Question: I have a listview consisting of text and button in each row. I have to implement the click listener for every button residing in the row but i am not able to do so. i have also checked different from SO, but could not get desired result. For that i have implemented custom adapter as:
'''
public class CategoryAdapter extends BaseAdapter {
Context mContext;
LayoutInflater mInflater;
String[] strings = { "jjacj", "kpomkn", "jjbjbj nk", "njbhvh",
"mknkn", "mnknlhn", "lknkn", "mknkn"};
Holder holder = null;
public CategoryAdapter(Context context) {
this.mContext = context;
}
@Override
public int getCount() {
return strings.length;
}
@Override
public Object getItem(int position) {
return position;
}
@Override
public long getItemId(int position) {
return 0;
}
@SuppressWarnings("static-access")
@Override
public View getView(int position, View convertView, ViewGroup parent) {
if (convertView == null) {
mInflater = (LayoutInflater) mContext
.getSystemService(mContext.LAYOUT_INFLATER_SERVICE);
holder = new Holder();
convertView = mInflater.inflate(R.layout.layout_child_category,
null);
holder.mTxtTitle = (TextView) convertView
.findViewById(R.id.txt_notification);
holder.mButtonTag = (Button) convertView
.findViewById(R.id.btnNotify);
holder.mLayoutMain = (RelativeLayout) convertView
.findViewById(R.id.layout_main);
// convertView.setOnClickListener(callback);
convertView.setTag(holder);
} else {
holder = (Holder) convertView.getTag();
}
holder.mTxtTitle.setText(strings[position]);
holder.mButtonTag.setOnClickListener(new OnClickListener() {
@Override
public void onClick(View v) {
btnSelection();
}
});
if (position == 0) {
holder.mLayoutMain.setBackgroundResource(R.drawable.bg_table_top);
} else if (position == getCount() - 1) {
holder.mLayoutMain
.setBackgroundResource(R.drawable.bg_table_bottom);
} else {
holder.mLayoutMain
.setBackgroundResource(R.drawable.bg_table_middle);
}
return convertView;
}
OnClickListener callback = new OnClickListener() {
@Override
public void onClick(View v) {
btnSelection();
}
};
private void btnSelection() {
if (holder.mButtonTag.getTag().equals("no")) {
holder.mButtonTag.setTag("yes");
holder.mButtonTag.setText("NEI");
holder.mButtonTag.setPadding(20, 0, 0, 0);
holder.mButtonTag.setBackgroundResource(R.drawable.ic_btn_nei);
holder.mButtonTag.setTextColor(Color.BLACK);
} else {
holder.mButtonTag.setTag("no");
holder.mButtonTag.setText("JA");
holder.mButtonTag.setPadding(0, 0, 20, 0);
holder.mButtonTag.setBackgroundResource(R.drawable.ic_btn_ja);
holder.mButtonTag.setTextColor(Color.WHITE);
}
}
static class Holder {
Button mButtonTag;
TextView mTxtTitle;
RelativeLayout mLayoutMain;
}
}
'''
List Child Layout:
'''
<?xml version="1.0" encoding="utf-8"?>
<RelativeLayout xmlns:android="http://schemas.android.com/apk/res/android"
android:id="@+id/layout_main"
android:layout_width="fill_parent"
android:layout_height="40dp"
android:background="@drawable/bg_table_middle" >
<TextView
android:id="@+id/txt_notification"
style="@style/textview_layout"
android:textColor="@android:color/black" />
<Button
android:id="@+id/btnNotify"
style="@style/button_layout" />
</RelativeLayout>
'''
Here is my view:

Can anybody please let me know where i am lacking or any changes should be done to get atleast a toast on each button residing in the list.
Any sort of help would be appreciated.
Thanks.
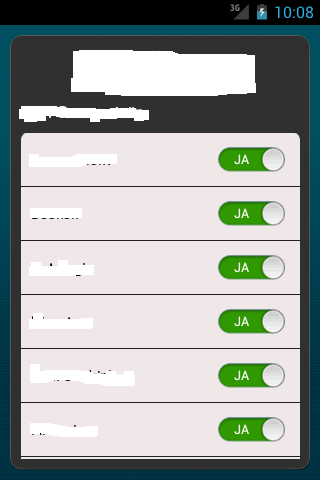
Answer: Pass the view as argument in your function like this
'''
private void btnSelection(View button) {
if (button.getTag().equals("no")) {
button.setTag("yes");
((Button)button).setText("NEI");
button.setPadding(20, 0, 0, 0);
button.setBackgroundResource(R.drawable.ic_btn_nei);
((Button)button).setTextColor(Color.BLACK);
} else {
button.setTag("no");
((Button)button).setText("JA");
button.setPadding(0, 0, 20, 0);
button.setBackgroundResource(R.drawable.ic_btn_ja);
((Button)button).setTextColor(Color.WHITE);
}
}
'''
and in the 'getView' method change 'OnClickListener' as this
---
add befor the click listener in 'getView'
'''
if (holder.mButtonTag.getTag() == null)
holder.mButtonTag.setTag("");
'''
---
'''
holder.mButtonTag.setOnClickListener(new OnClickListener() {
@Override
public void onClick(View v) {
btnSelection(v);
}
});
'''
Hope this helps...